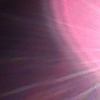
Label: sunburn